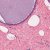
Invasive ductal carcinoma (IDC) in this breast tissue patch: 0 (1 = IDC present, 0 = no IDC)